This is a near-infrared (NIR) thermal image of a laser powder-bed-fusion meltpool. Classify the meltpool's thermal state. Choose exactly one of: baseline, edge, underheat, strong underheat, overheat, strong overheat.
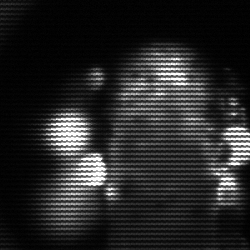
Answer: strong underheat